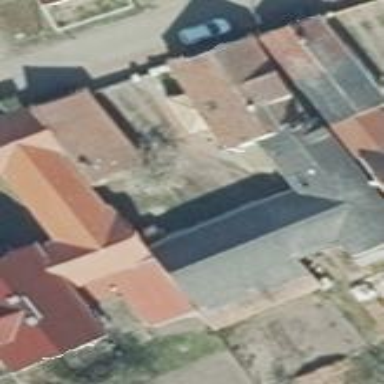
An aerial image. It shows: Gray barn with gabled roof covered in black roof tiles.